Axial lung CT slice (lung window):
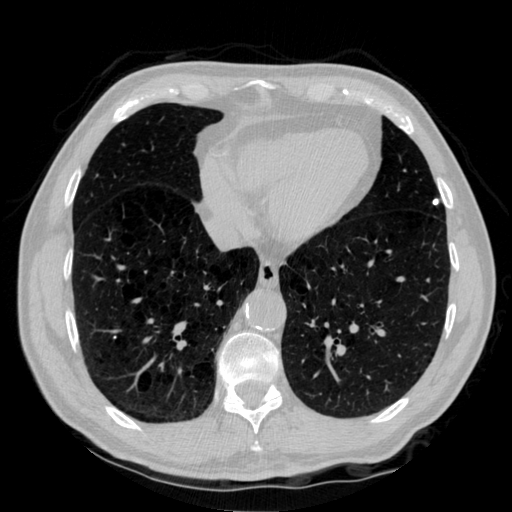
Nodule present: yes
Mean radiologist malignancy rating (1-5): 1